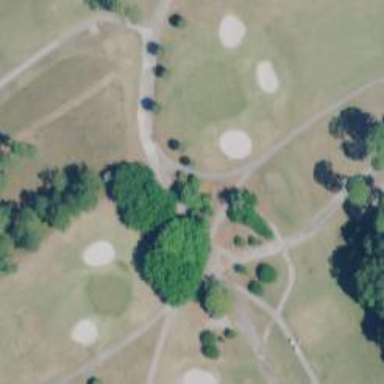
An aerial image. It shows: Path used for both walking and golf.